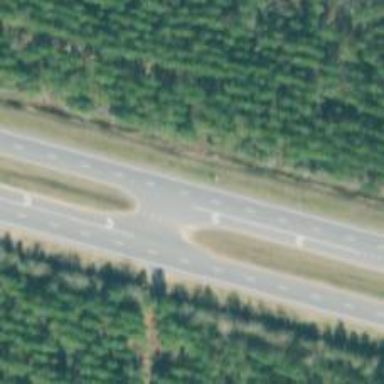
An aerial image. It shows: Trunk expressway with asphalt surface. It is dual carriageway.